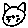
Label: cat